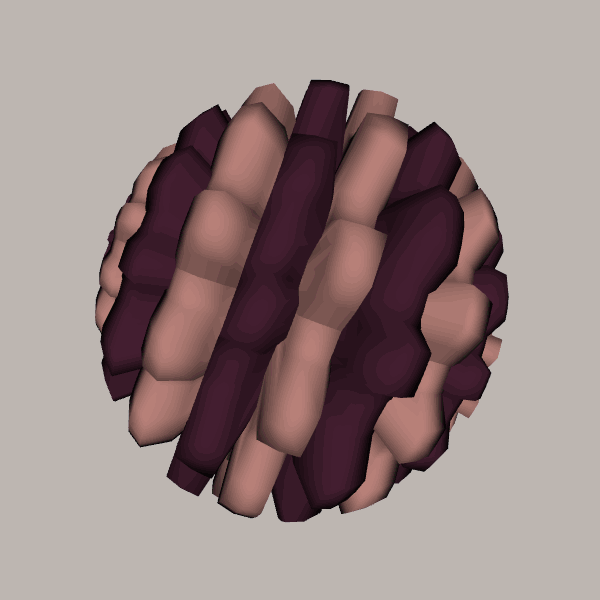
Background: light